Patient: sex M, age 69
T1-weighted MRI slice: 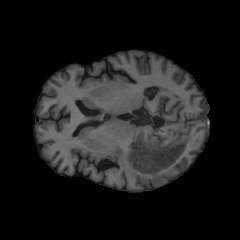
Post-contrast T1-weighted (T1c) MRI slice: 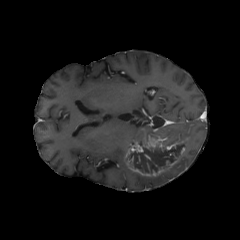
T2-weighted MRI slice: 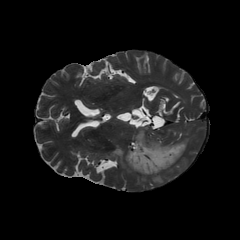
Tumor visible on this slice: yes
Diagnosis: Glioblastoma, IDH-wildtype
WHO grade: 4